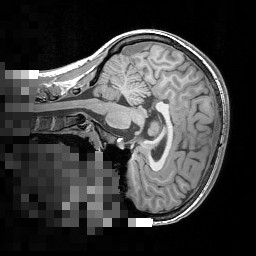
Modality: T1w
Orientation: sagittal
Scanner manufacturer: siemens
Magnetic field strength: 3 T
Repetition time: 1.5 s
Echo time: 0.00291 s